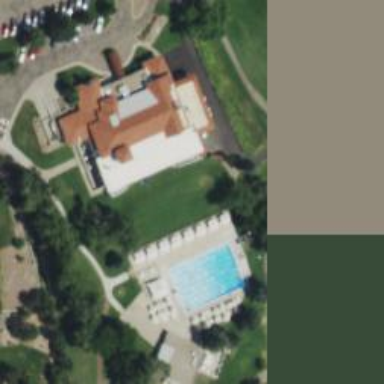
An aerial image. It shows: Clubhouse building at golf course.